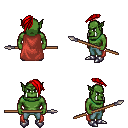
a pixel art fantasy rpg character, male body template, orc, green skin, maroon cape, teal pants, red long mohawk hairstyle, metal boots, spear, four views (front, back, left, right), 2x2 character sprite sheet, small pixel art, hard edges, no anti-aliasing